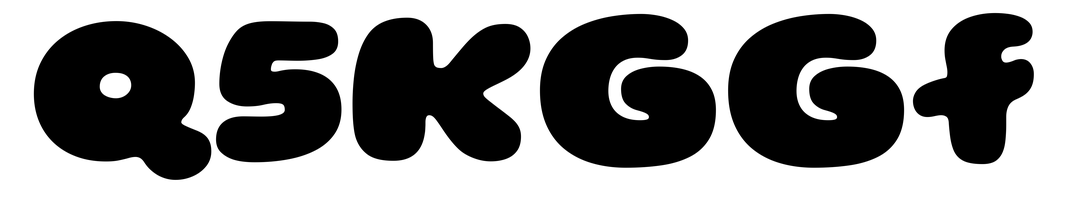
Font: Gluten_Black